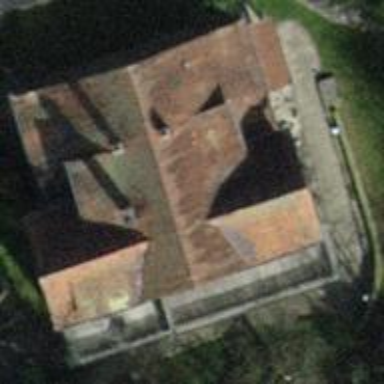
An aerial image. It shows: Building with gabled roof.